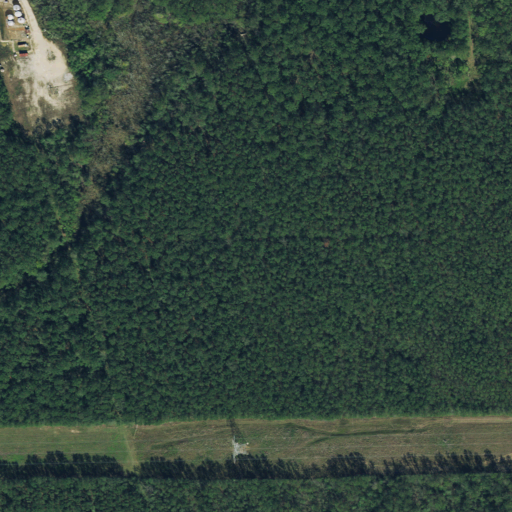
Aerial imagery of gap in Texas named Maple Gap containing evergreen forest, woody wetlands, mixed forest, shrub, grassland, medium intensity development, open development, herbaceous wetlands, and low intensity development